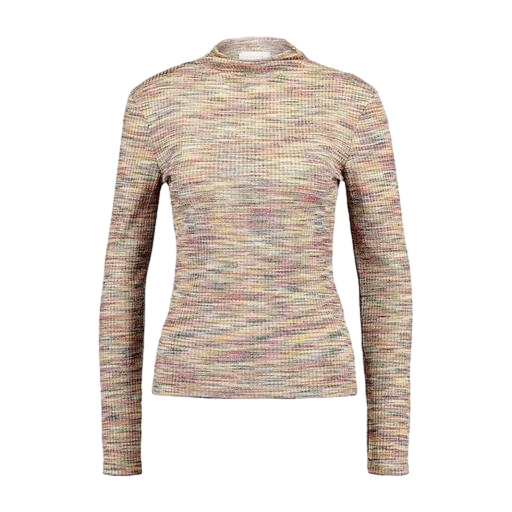
multicolor mock neck, multicolor high neck t-shirt, multicolor vero moda rust high neck blouse, white background